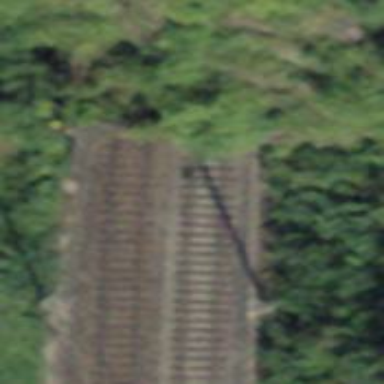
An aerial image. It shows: Railway tunnel with electrified contact lines.